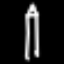
Label: pencil